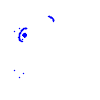
Particle: electron